Field crop: tomato
Growth stage: 1
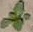
Species: solanum